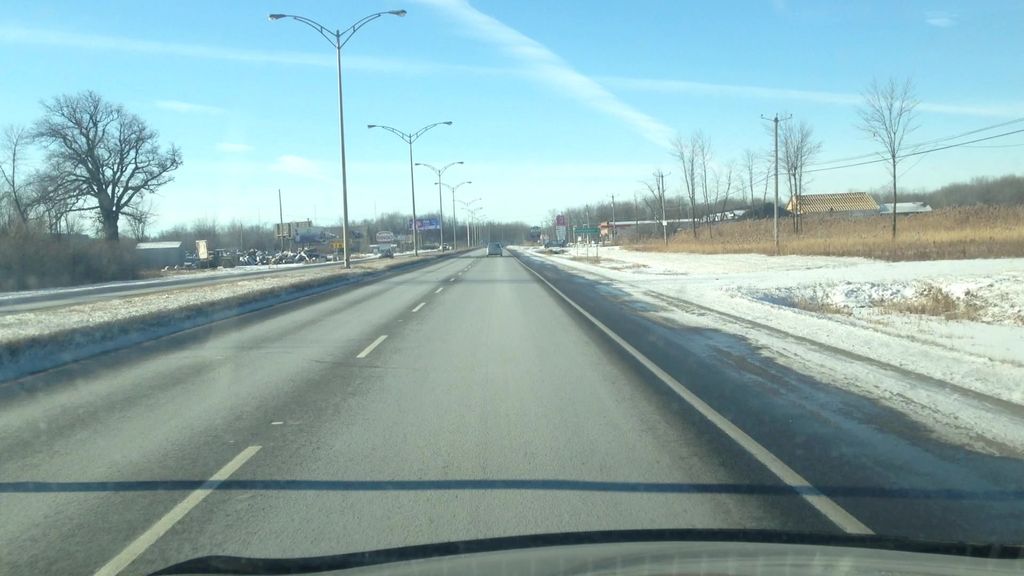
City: montreal